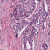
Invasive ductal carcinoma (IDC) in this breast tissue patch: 1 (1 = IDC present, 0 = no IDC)